Question: I have seen some apps with a slightly translucent, black bar at the bottom of the screen with buttons on it and a menu bar in the middle. I was wondering how to create something like this.

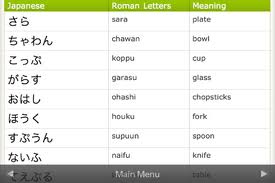
Answer: You can do it like this:
'''
<RelativeLayout
android:layout_width="fill_parent"
android:layout_height="wrap_content"
android:background="#AAFFFFFF">
<ImageButton android:src="@drawable/left_arrow"
android:layout_width="wrap_content"
android:layout_height="wrap_content"
android:layout_alignParentLeft="true"/>
<TextView android:text="@string/your_text"
android:layout_width="wrap_content"
android:layout_height="wrap_content"
android:layout_alignParentCenter="true"/>
<ImageButton android:src="@drawable/right_arrow"
android:layout_width="wrap_content"
android:layout_height="wrap_content"
android:layout_alignParentRight="true"/>
</RelativeLayout>
'''
Pay attention to the 'android:background' color I picked. It might be wrong.